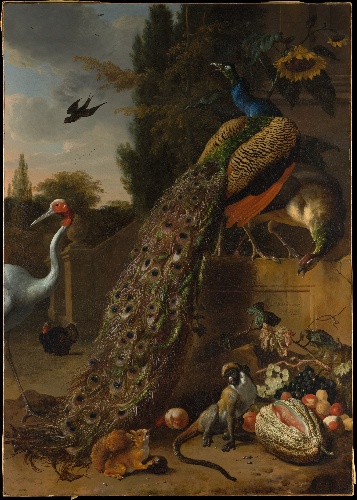
Title: Peacocks
Artist: Melchior d' Hondecoeter
Artist bio: Dutch, Utrecht 1636–1695 Amsterdam
Date: 1683
Object type: Painting
Classification: Paintings
Medium: Oil on canvas
Dimensions: 74 7/8 x 53 in. (190.2 x 134.6 cm)
Department: European Paintings
Credit line: Gift of Samuel H. Kress, 1927
Accession year: 1927
Repository: Metropolitan Museum of Art, New York, NY
Tags: Peacocks|Monkeys|Squirrels|Fruit|Turkeys|Still Life